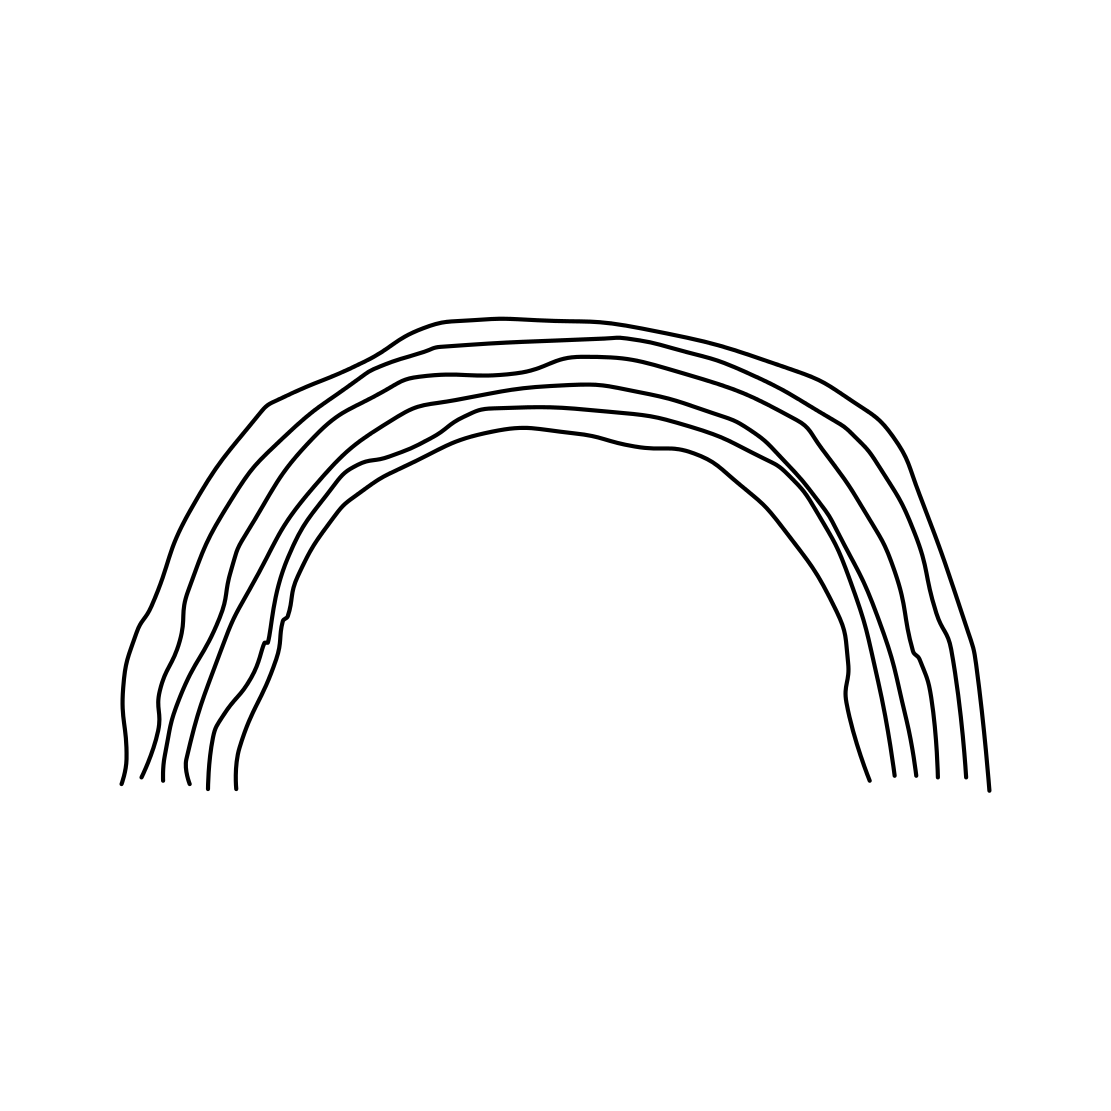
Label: rainbow